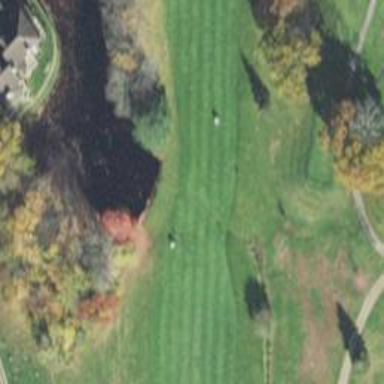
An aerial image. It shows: View of golf hole.